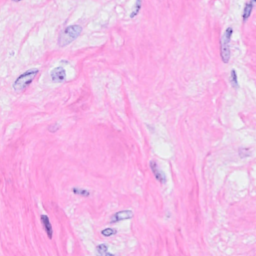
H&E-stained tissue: Breast